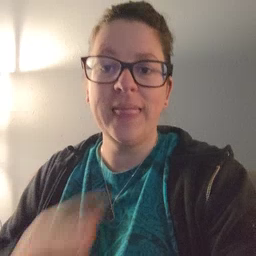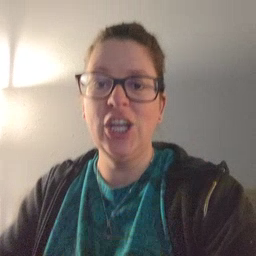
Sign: there